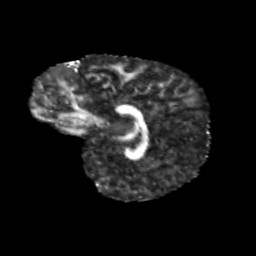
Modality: FA
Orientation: sagittal
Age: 10
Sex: male
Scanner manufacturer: siemens
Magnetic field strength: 3 T
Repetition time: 3.8 s
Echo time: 0.07 s